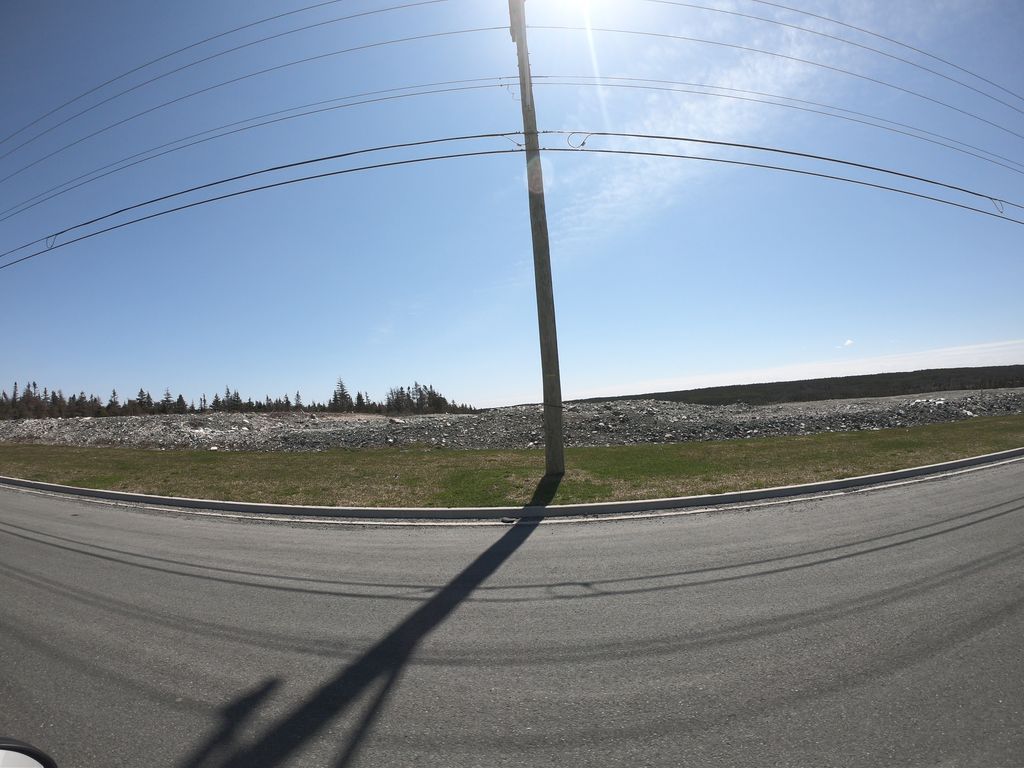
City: st_johns